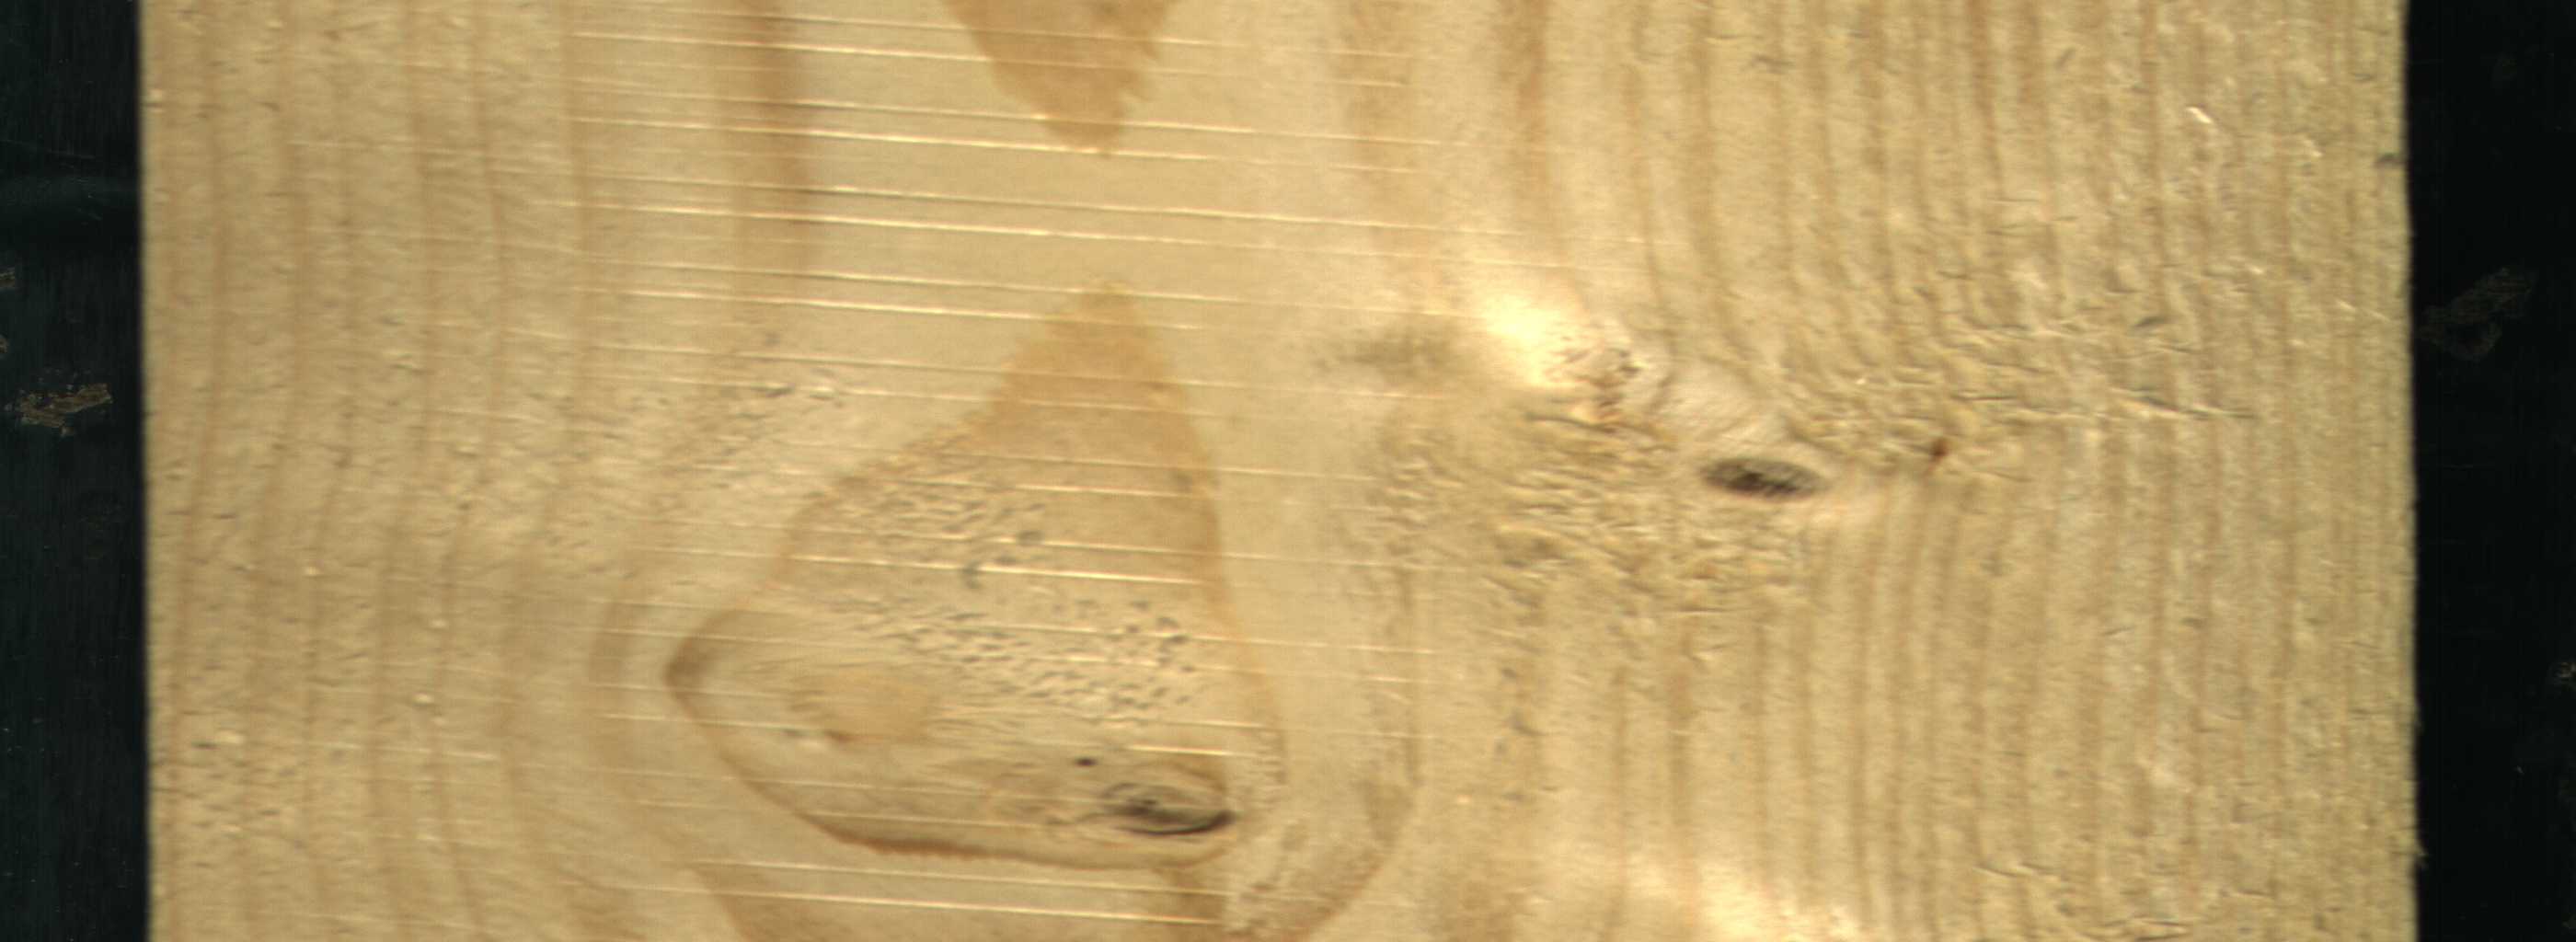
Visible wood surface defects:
Live_Knot
Live_Knot